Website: crate-barrel
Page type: review-order
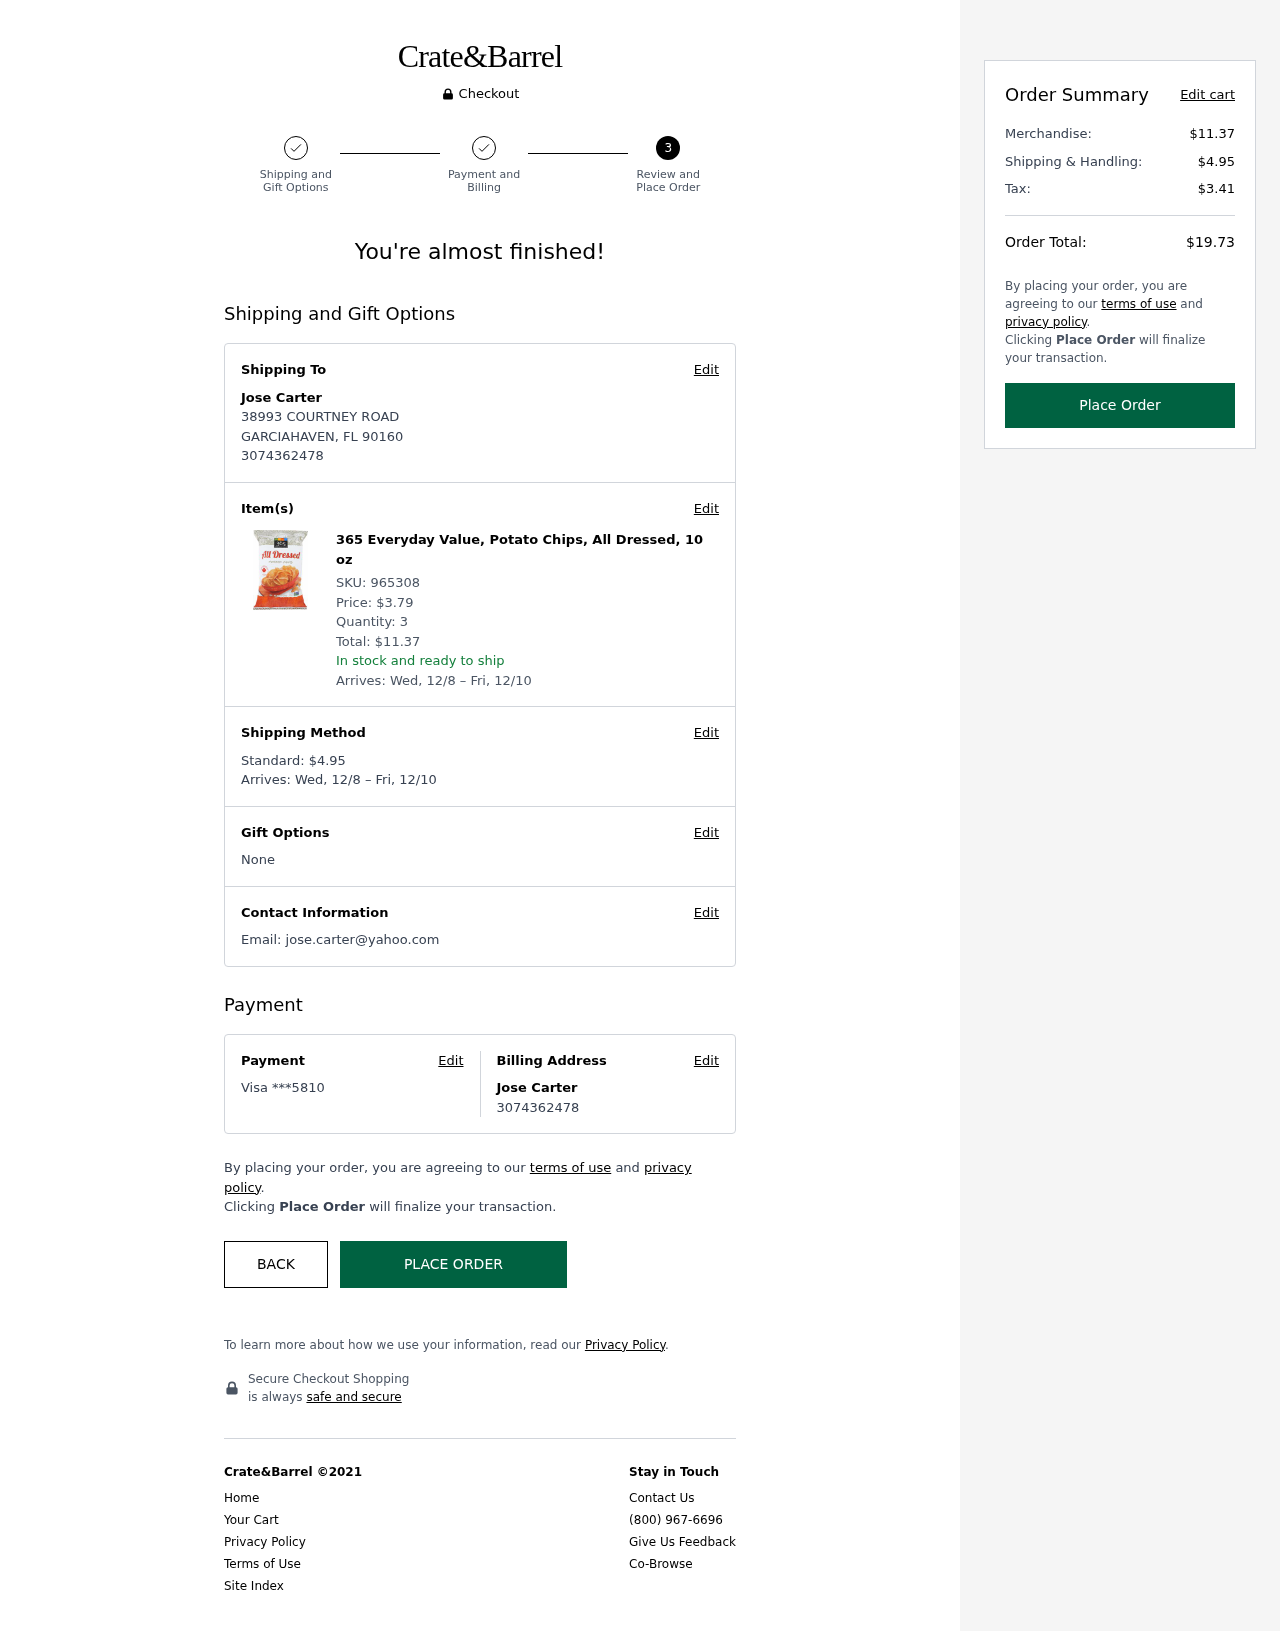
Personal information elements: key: PII_CARD_LAST4
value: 5810
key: PII_CARD_TYPE
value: Visa
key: PII_CITY_STATE_ZIP
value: GARCIAHAVEN, FL 90160
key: PII_EMAIL
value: jose.carter@yahoo.com
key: PII_FULLNAME
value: Jose Carter
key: PII_FULLNAME2
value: Jose Carter
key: PII_PHONE
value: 3074362478
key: PII_PHONE2
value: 3074362478
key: PII_STREET
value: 38993 COURTNEY ROAD
Product elements: key: PRODUCT1_NAME
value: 365 Everyday Value, Potato Chips, All Dressed, 10 oz
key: PRODUCT1_PRICE
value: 3.79
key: PRODUCT1_QUANTITY
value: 3
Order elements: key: ORDER_SKU
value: SKU: 965308
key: ORDER_ITEM_TOTAL
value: Total: $11.37
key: ORDER_DELIVERY_DATE
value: Arrives: Wed, 12/8 – Fri, 12/10
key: ORDER_SHIPPING_COST
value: $4.95
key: ORDER_SHIPPING_COST
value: Standard: $4.95
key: ORDER_SUBTOTAL
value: $11.37
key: ORDER_TAX
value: $3.41
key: ORDER_TOTAL
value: $19.73